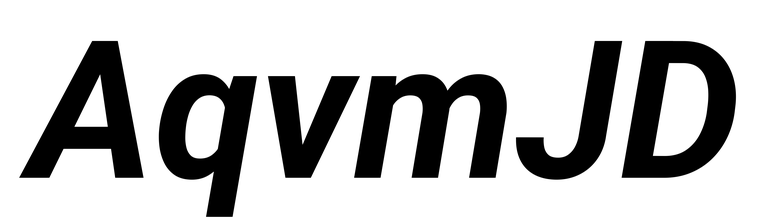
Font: Roboto-Italic_Bold_Italic